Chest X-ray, AP view. Patient: 44 years old, sex F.
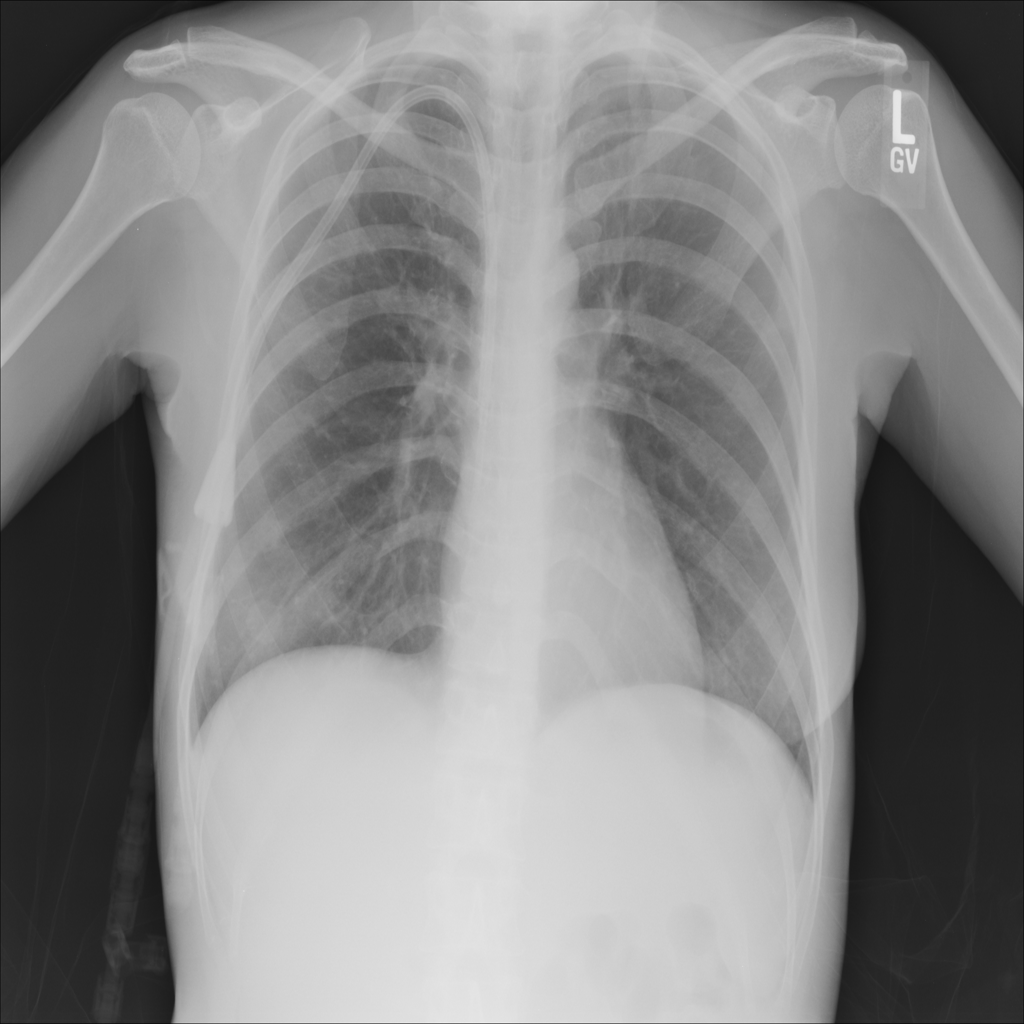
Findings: Nodule